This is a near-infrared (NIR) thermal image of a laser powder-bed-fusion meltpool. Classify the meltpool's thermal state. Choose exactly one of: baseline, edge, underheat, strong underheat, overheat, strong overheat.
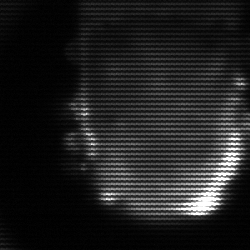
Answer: baseline